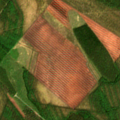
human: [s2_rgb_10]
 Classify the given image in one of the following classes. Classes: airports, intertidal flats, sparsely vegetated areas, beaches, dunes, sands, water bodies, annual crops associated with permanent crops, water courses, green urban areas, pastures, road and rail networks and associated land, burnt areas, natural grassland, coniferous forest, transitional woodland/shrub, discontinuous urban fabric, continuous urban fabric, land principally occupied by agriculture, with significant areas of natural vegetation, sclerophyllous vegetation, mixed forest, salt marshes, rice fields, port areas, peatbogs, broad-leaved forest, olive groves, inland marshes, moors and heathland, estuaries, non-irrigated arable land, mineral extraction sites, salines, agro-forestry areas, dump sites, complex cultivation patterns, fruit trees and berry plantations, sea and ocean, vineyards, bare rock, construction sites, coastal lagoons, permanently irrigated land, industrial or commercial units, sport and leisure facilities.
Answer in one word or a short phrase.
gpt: non-irrigated arable land, coniferous forest, mixed forest, peatbogs